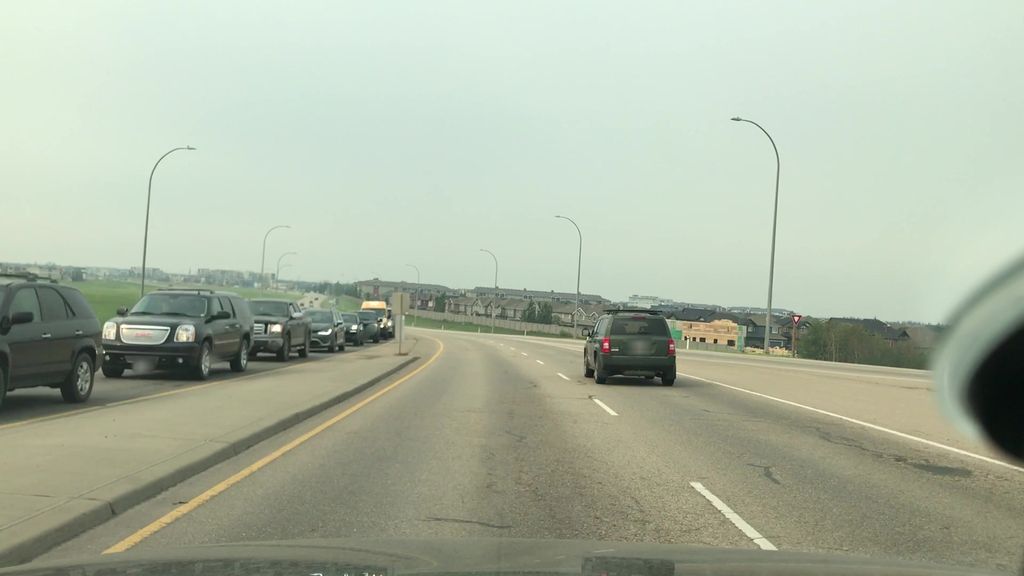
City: edmonton